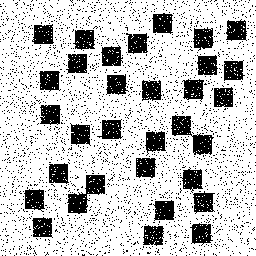
Squares: 32
Triangles: 0
Stars: 0
Total shapes: 32